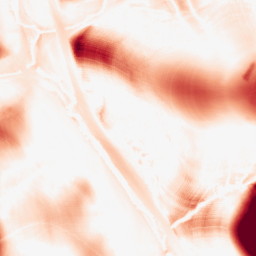
Category: morphological
Decomposition family: morphological
Decomposition parameters: operation: opening
size: 50
Upsampling method: bicubic
Upsampling parameters: scale: 8
Upsampling scale: 8